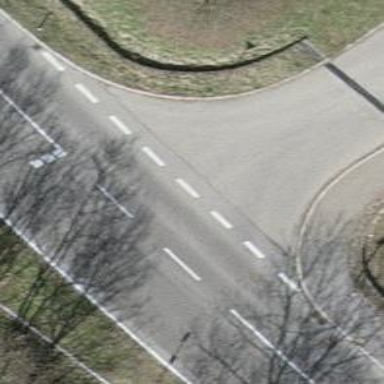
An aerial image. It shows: Primary road with asphalt surface.